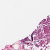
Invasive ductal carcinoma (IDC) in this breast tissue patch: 0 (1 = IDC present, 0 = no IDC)